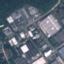
Land use / land cover: Industrial